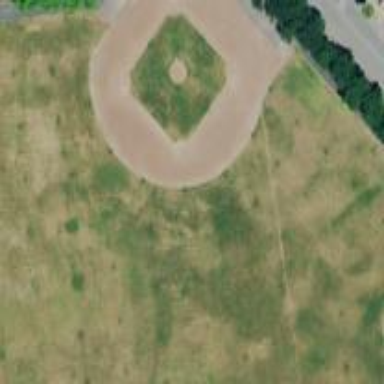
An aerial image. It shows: Baseball pitch for leisure and sports activities.